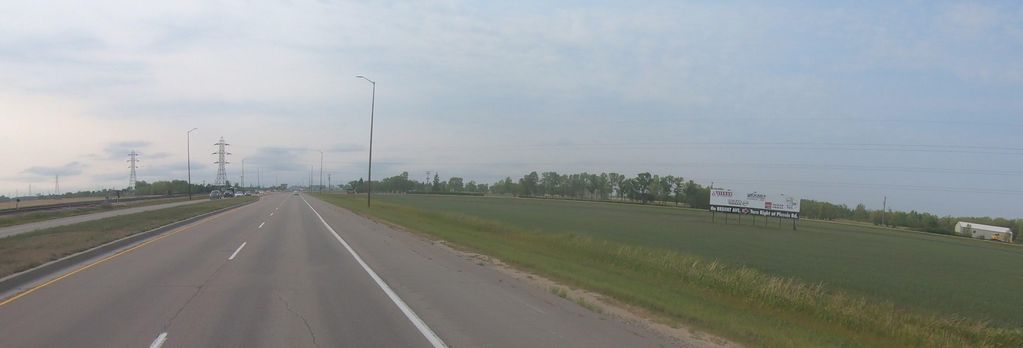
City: winnipeg